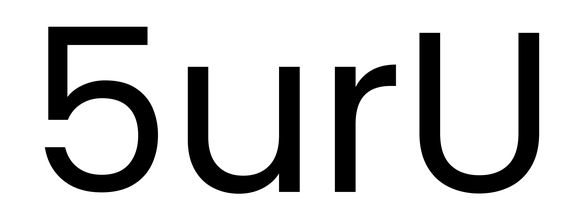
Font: Poppins-Regular